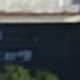
Vehicle type: Motorcycle